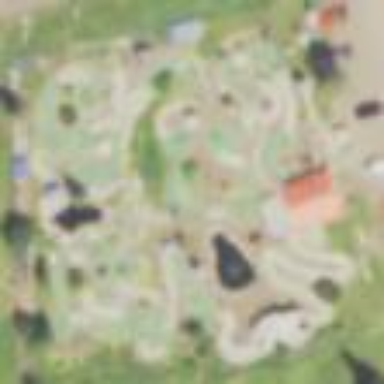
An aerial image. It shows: Miniature golf leisure land.